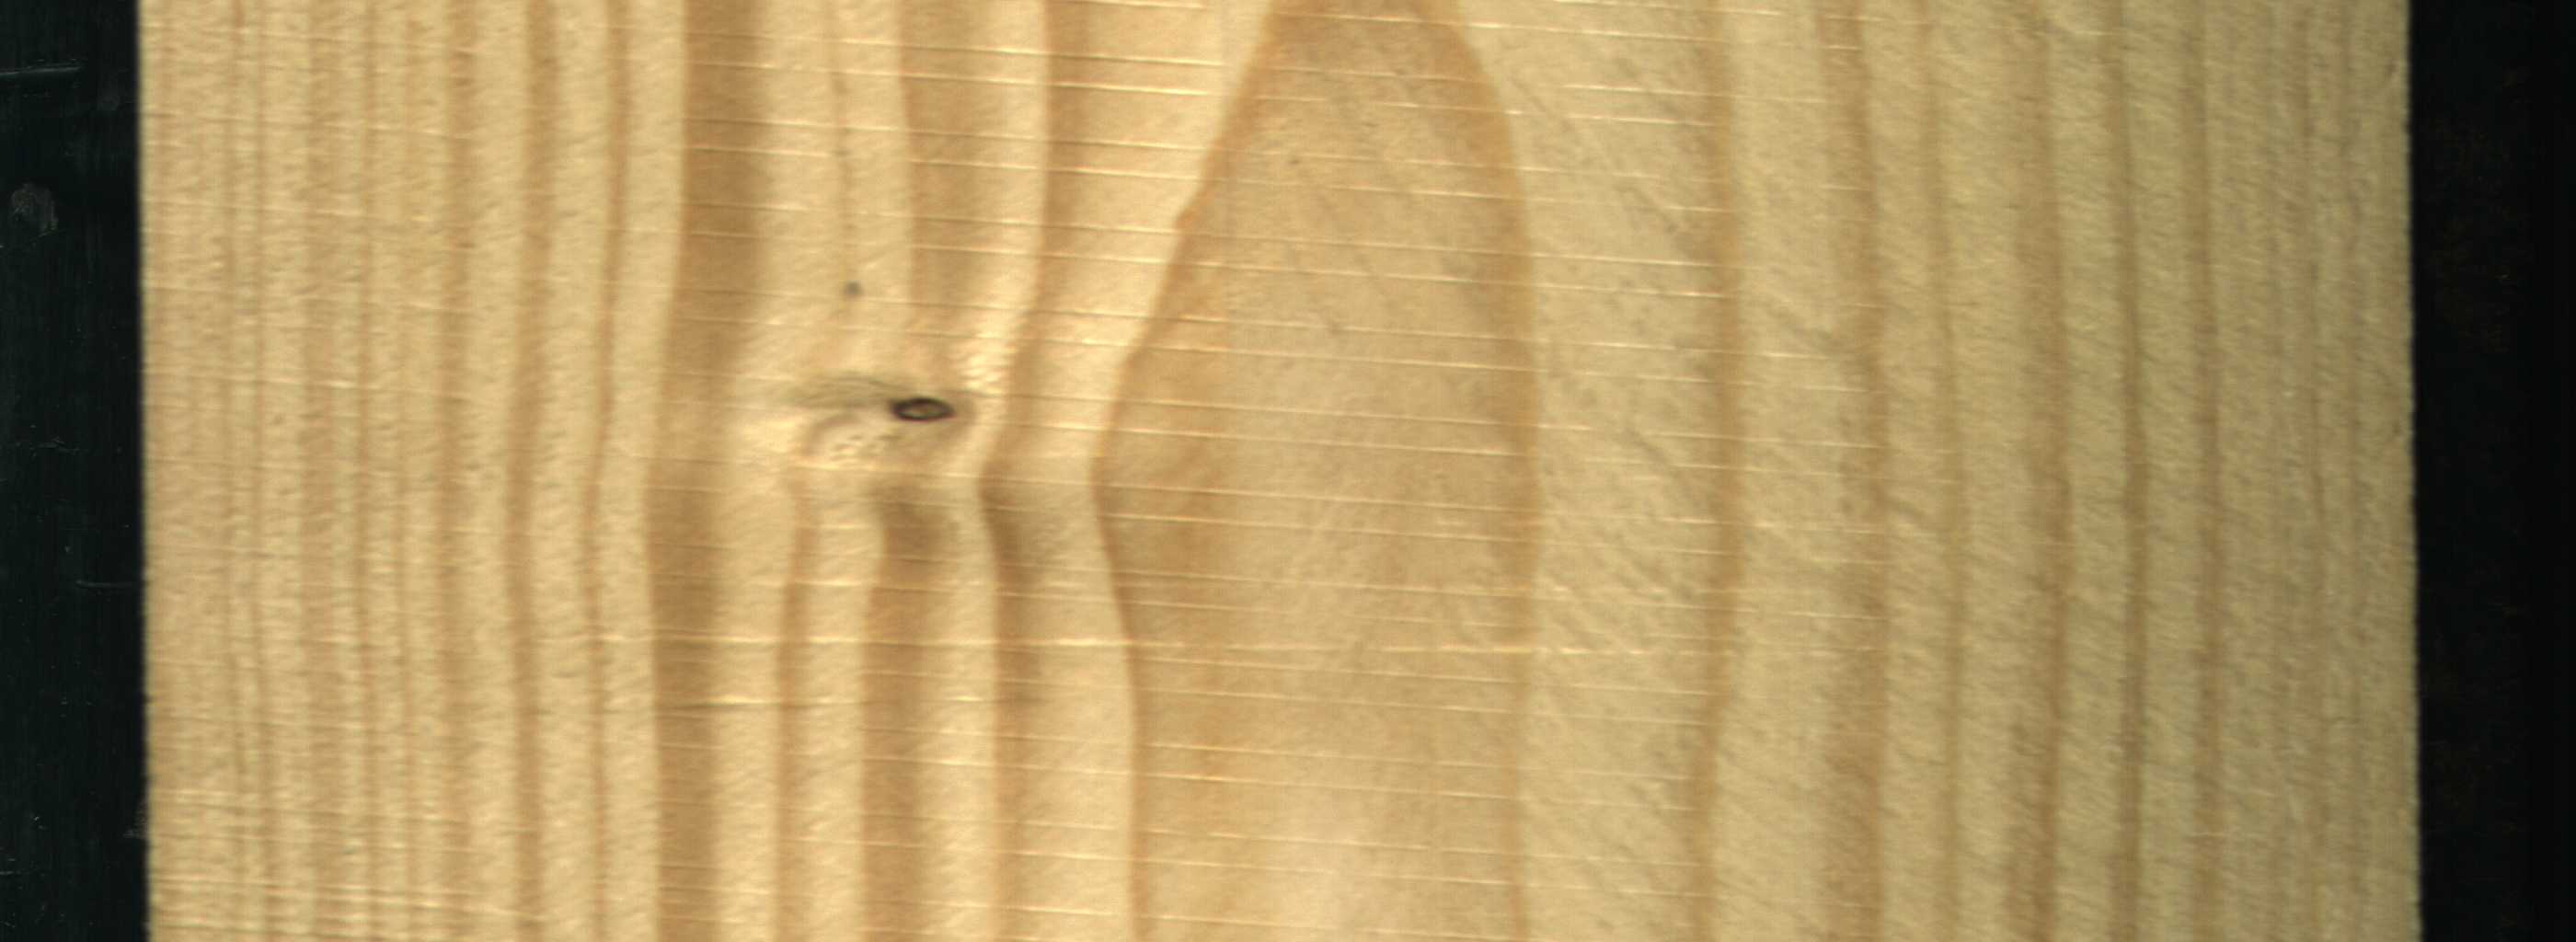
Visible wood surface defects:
Live_Knot